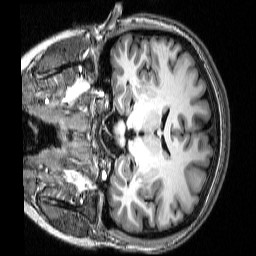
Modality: T1w
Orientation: coronal
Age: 30
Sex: female
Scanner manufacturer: siemens
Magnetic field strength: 3 T
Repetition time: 2.53 s
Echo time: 0.00339 s